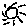
Label: sun